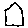
Label: hexagon